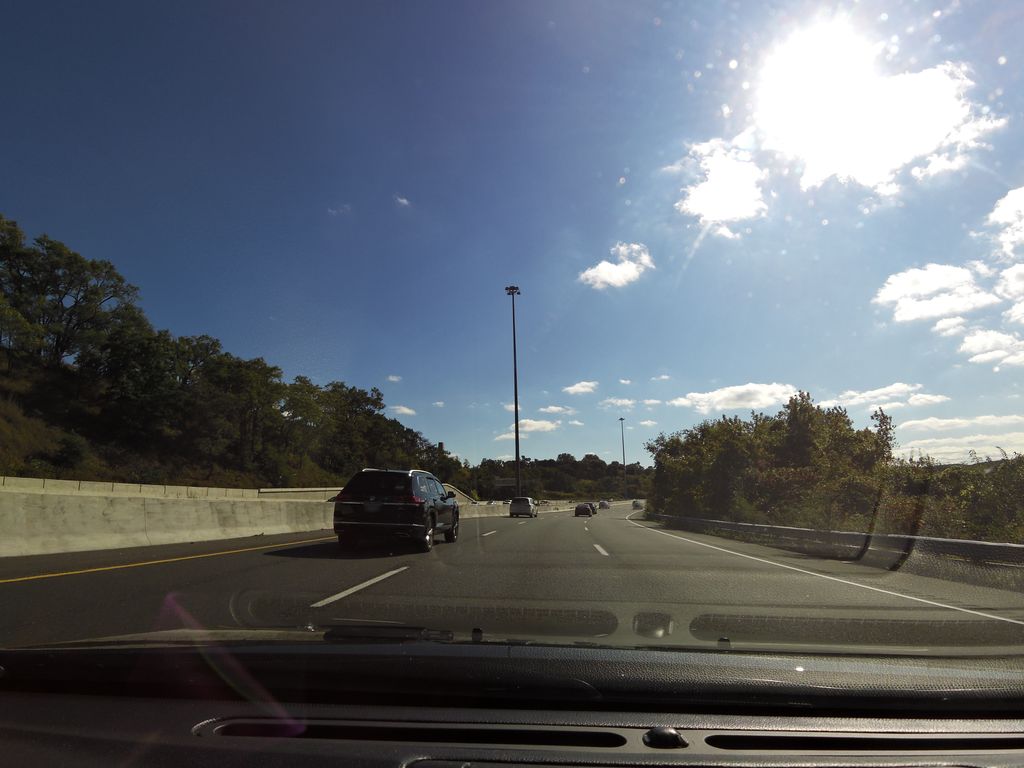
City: hamilton